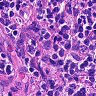
Metastatic tissue present: no